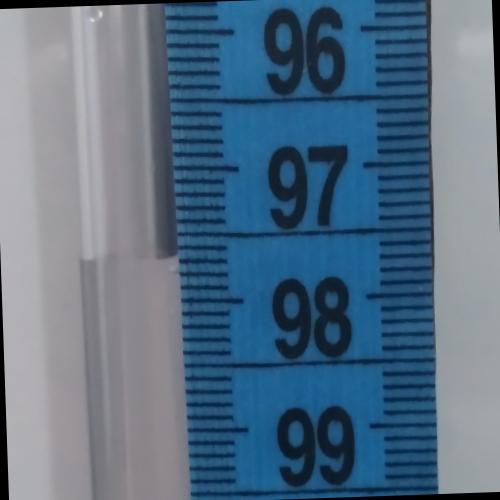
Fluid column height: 97.7 cm